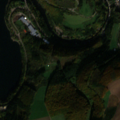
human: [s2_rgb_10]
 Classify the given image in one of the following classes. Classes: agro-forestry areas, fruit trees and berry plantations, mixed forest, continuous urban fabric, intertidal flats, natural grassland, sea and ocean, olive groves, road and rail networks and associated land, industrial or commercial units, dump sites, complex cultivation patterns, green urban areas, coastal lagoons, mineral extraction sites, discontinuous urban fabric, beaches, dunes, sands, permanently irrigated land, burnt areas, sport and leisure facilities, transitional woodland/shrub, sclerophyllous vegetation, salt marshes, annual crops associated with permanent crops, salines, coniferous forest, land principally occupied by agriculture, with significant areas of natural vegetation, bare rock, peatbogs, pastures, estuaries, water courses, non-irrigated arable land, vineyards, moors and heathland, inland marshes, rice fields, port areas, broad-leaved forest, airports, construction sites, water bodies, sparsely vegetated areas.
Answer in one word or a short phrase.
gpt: discontinuous urban fabric, non-irrigated arable land, pastures, broad-leaved forest, coniferous forest, mixed forest, water bodies